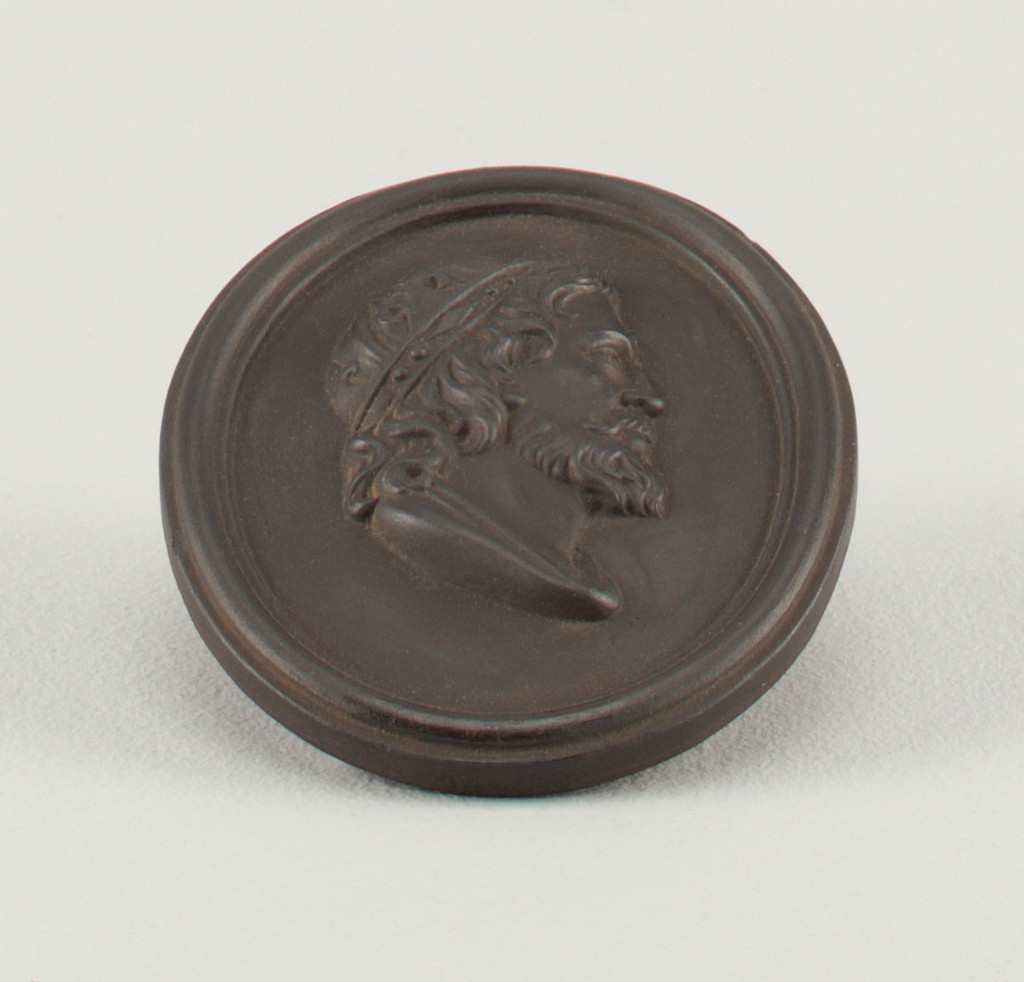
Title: Henry II
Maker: Wedgwood, English, established 1759
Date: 1767–1780
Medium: Unglazed stoneware ("black basalt")
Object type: Medallion
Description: Oval, with molded border. Head in profile to right with crown, Henry II (1133-1189). Slot at top for suspension.